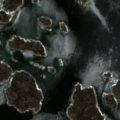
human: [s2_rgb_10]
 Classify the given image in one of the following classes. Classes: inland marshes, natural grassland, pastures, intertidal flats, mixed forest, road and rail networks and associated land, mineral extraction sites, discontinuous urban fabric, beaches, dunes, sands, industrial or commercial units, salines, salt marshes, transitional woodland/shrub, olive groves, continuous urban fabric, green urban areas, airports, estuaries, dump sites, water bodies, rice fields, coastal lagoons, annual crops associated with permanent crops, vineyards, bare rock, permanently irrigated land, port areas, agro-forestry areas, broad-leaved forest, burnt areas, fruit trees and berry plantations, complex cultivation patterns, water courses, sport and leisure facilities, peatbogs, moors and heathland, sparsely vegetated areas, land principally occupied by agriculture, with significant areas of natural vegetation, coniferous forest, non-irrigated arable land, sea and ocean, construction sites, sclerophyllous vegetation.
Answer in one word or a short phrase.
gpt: bare rock, sea and ocean